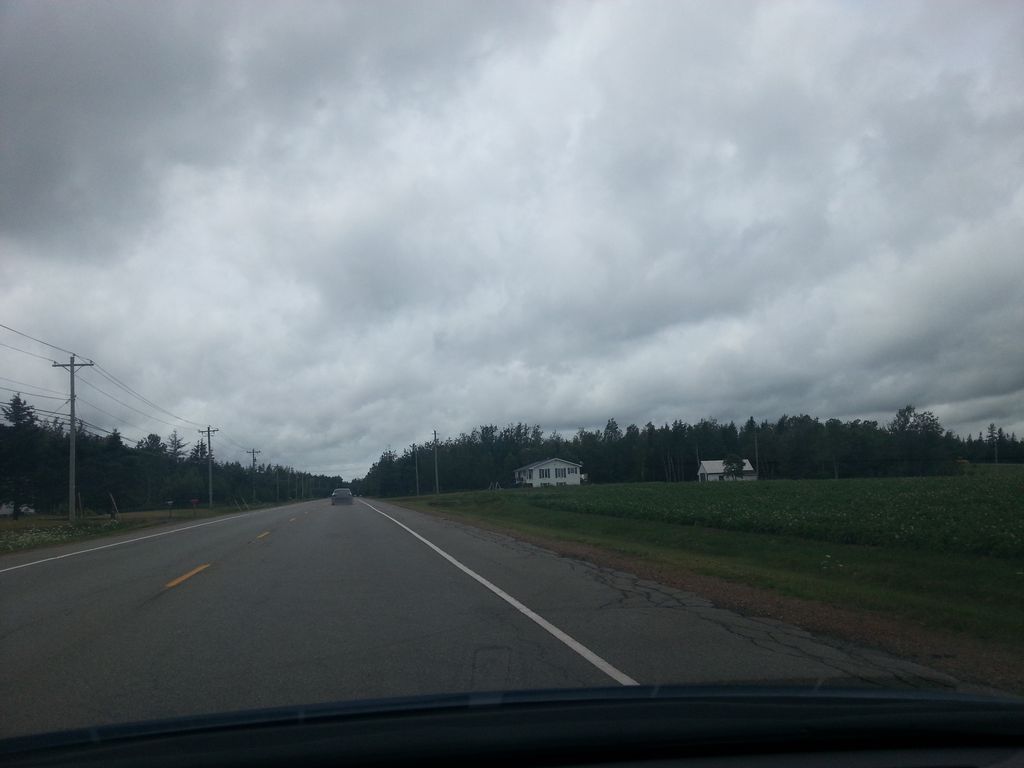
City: charlottetown